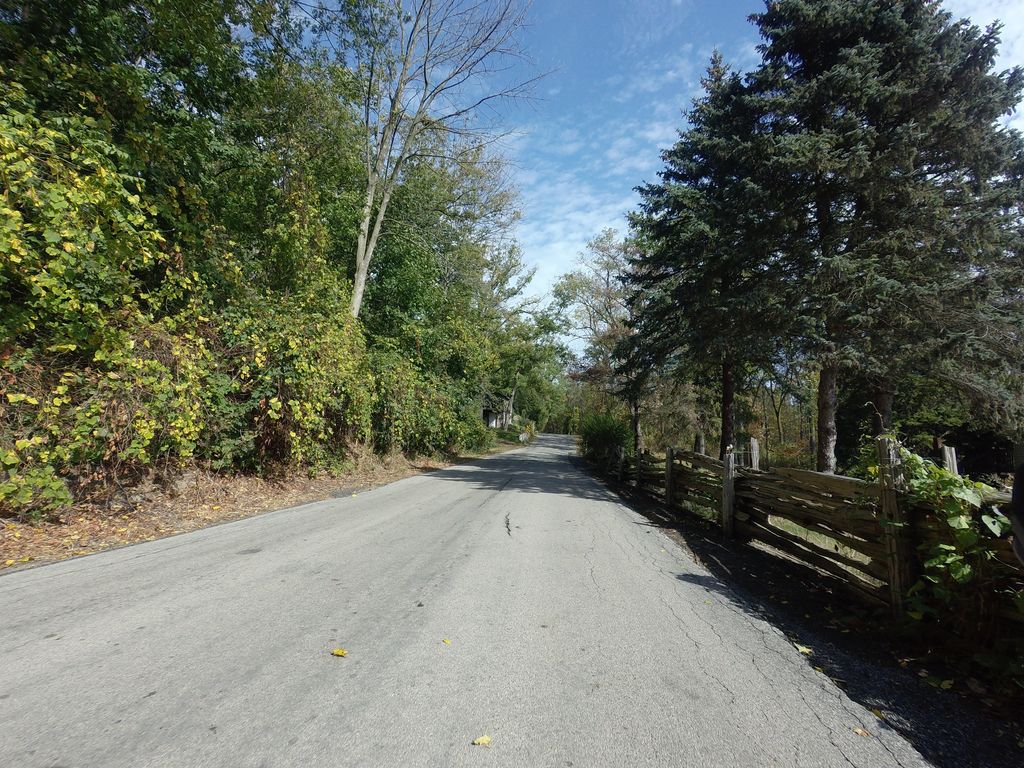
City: hamilton